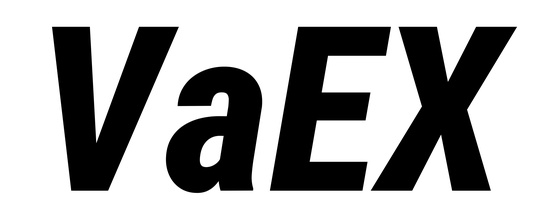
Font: Roboto-Italic_Condensed_ExtraBold_Italic